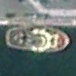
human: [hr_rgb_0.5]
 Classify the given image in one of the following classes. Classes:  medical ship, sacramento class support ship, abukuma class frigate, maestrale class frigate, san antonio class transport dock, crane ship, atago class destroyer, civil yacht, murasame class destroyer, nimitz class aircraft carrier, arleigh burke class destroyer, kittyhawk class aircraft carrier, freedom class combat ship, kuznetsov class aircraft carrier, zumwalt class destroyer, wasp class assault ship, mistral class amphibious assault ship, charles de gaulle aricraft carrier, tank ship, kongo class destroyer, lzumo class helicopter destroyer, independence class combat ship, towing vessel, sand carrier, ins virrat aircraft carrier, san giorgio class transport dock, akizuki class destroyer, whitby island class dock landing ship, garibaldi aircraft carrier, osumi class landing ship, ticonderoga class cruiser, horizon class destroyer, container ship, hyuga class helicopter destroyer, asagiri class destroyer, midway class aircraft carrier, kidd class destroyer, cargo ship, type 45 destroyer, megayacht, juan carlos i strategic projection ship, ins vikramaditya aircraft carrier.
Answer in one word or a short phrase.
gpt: Towing vessel